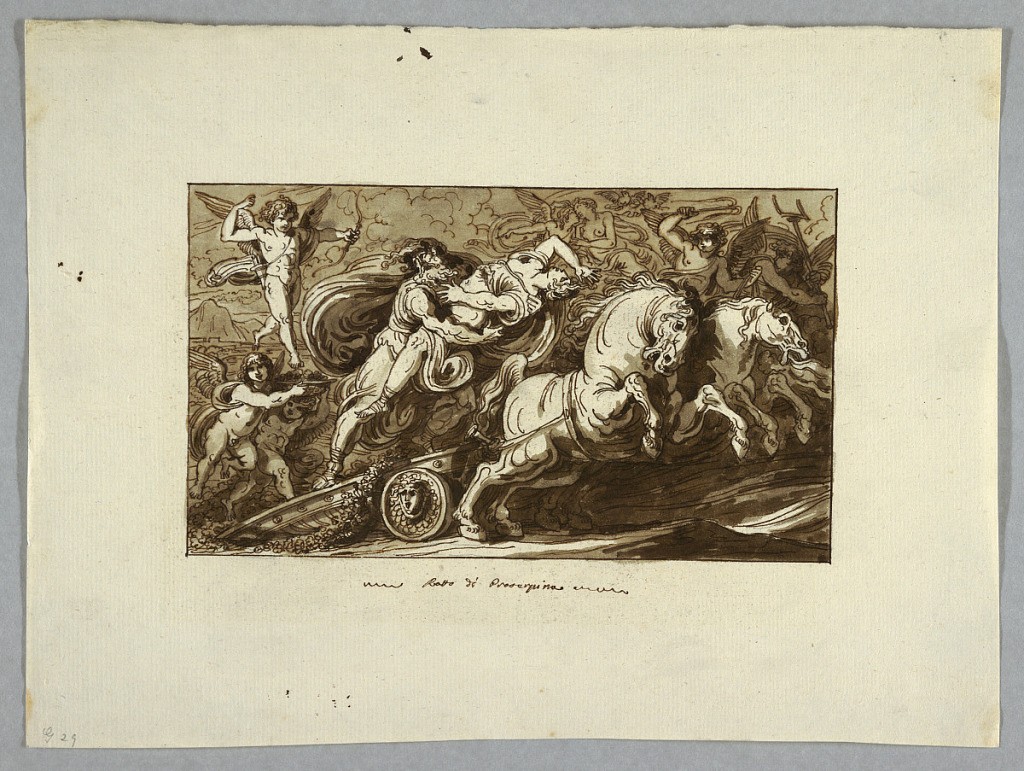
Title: Drawing
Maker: Felice Giani, Italian, 1758–1823
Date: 1795-1800
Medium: Black chalk. Pen, ink. brown ink, brown wash Paper
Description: Pluto holds Proserpina in his arms, standing in his chariot. Its two horses are driven by a cupid, five of whom in all are accompanying the god. One carries his trident, two a fruit basket, one shot at the girl. Cupid and Venus are shown upon clouds in the right rear. Reverse: outlined oblong, pencil.